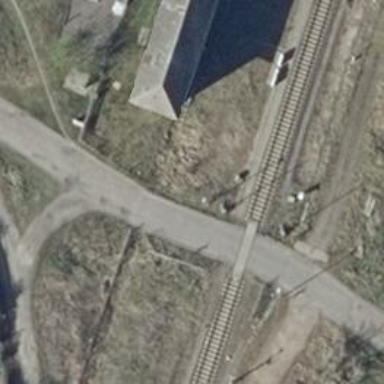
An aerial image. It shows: Level crossing on the railway with lights and full barrier.